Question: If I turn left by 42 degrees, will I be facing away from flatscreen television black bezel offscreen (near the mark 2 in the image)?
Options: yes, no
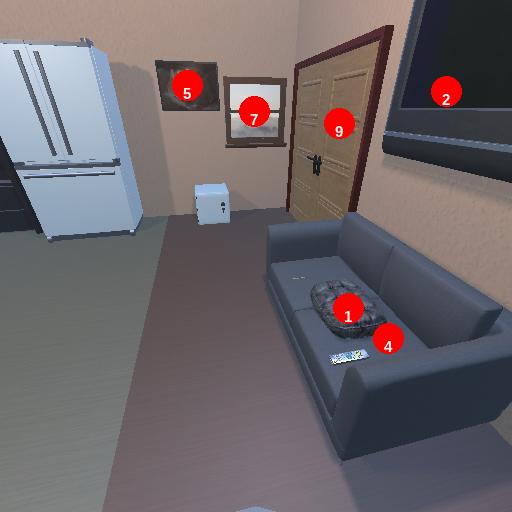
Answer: yes